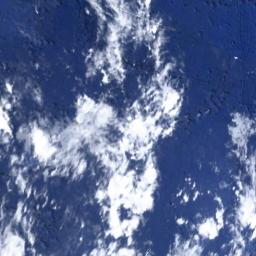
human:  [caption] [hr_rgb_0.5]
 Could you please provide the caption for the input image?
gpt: White clouds on blue sea .

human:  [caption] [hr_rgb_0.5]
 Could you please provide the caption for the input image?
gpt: The stratocumulus are located above the surface of the sea .

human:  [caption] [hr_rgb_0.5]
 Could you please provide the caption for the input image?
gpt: The white cloud is above blue sea .

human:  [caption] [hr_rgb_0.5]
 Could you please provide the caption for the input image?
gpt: A thin cloud floated over the sea .

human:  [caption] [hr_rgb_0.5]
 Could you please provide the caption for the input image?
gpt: There are many pieces of white clouds over a blue sea .